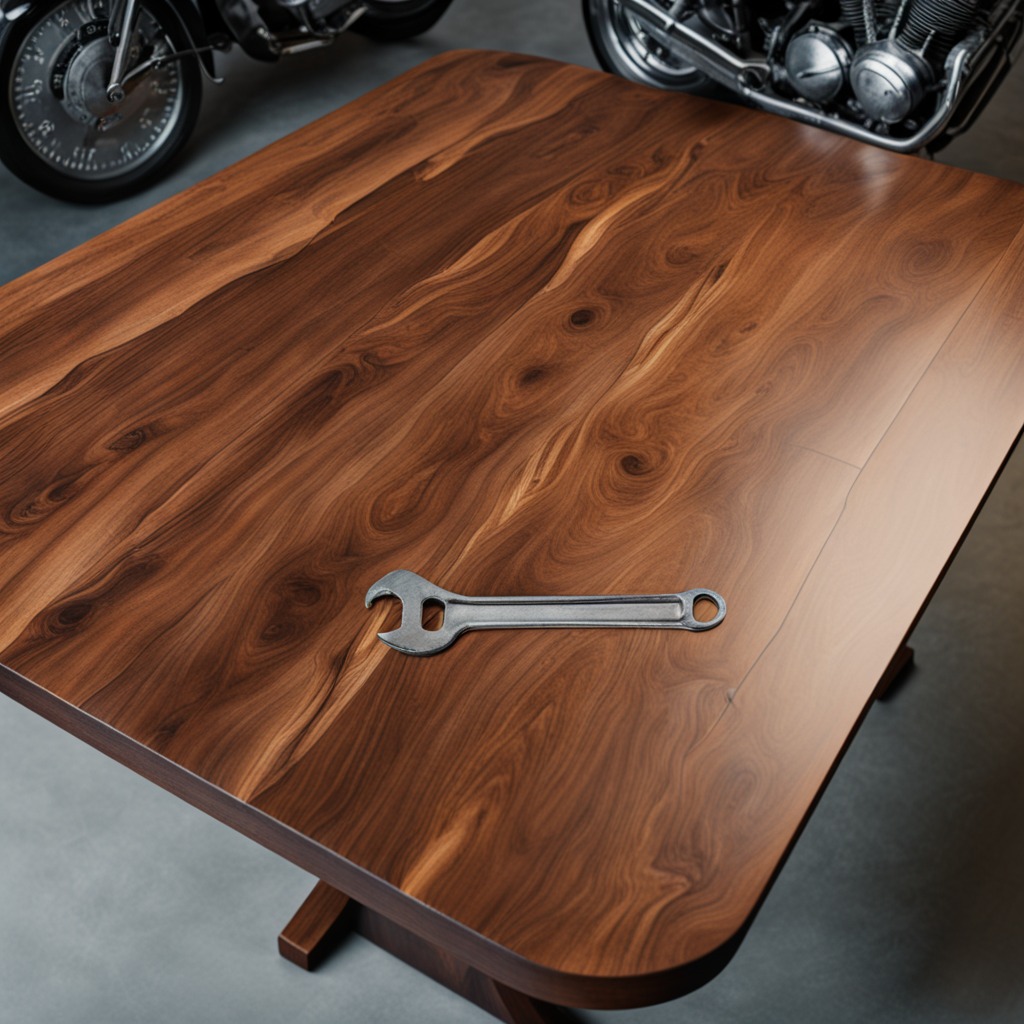
An wrench is lying on the oil-spilled wooden table in a vintage motorcycle garage.